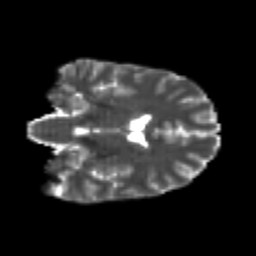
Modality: T2w
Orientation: coronal
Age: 26
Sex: male
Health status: healthy
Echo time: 0.074 s